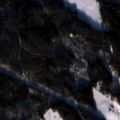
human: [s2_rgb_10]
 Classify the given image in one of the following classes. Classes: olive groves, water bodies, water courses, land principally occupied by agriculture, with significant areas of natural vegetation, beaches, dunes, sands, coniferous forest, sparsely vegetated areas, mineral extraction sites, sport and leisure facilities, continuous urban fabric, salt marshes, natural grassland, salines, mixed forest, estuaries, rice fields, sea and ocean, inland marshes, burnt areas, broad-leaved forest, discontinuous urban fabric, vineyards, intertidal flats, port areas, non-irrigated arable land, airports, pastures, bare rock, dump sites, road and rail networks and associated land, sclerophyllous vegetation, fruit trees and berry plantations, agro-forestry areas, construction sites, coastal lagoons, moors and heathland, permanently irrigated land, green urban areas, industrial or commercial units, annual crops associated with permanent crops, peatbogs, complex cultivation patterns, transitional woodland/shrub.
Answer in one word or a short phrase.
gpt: non-irrigated arable land, land principally occupied by agriculture, with significant areas of natural vegetation, coniferous forest, mixed forest